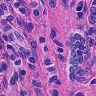
Metastatic tissue present: yes